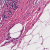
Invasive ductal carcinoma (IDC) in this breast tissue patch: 0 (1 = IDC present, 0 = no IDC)